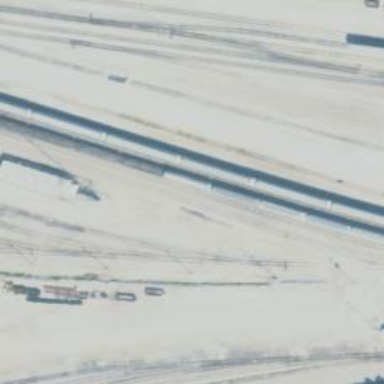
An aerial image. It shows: Abandoned railway yard.